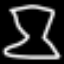
Label: hourglass